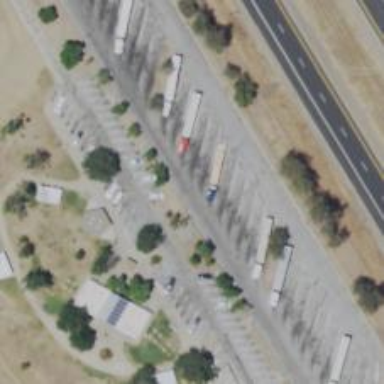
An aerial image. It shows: Rest area along the road.